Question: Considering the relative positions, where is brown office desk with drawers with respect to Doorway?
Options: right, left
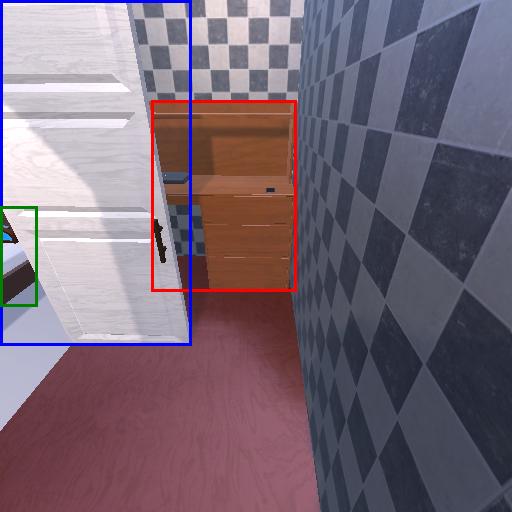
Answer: right